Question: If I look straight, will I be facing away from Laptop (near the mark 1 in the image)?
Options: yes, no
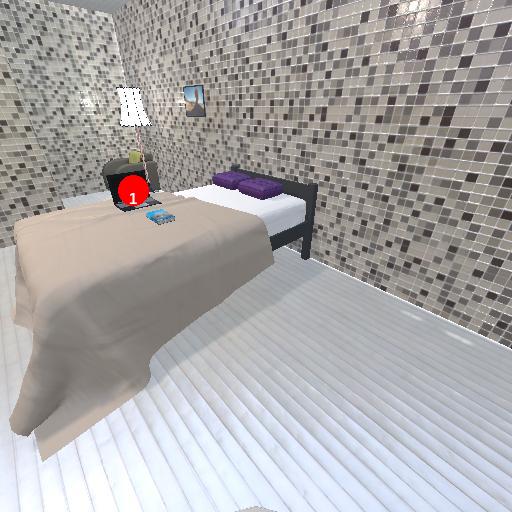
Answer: yes